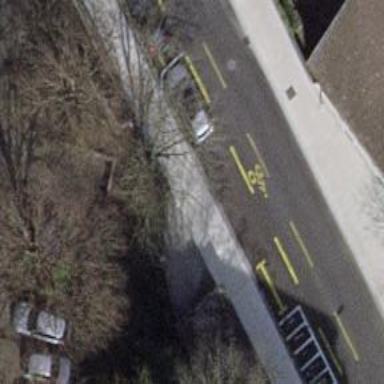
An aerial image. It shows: Unmarked crossing on the road.